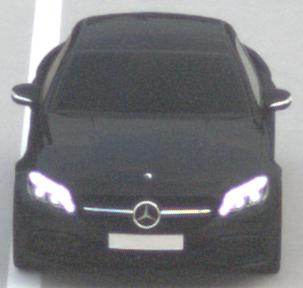
Make: Mercedes-Benz
Model: C 43 AMG
Detailed model: C-Class (205) AMG Limousine
Model produced from: 2016/10
Model produced until: 2018/04
Doors: 4
Color: black
Road condition: dry road
Daytime: morning or afternoon
Contrast: low contrast